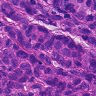
Metastatic tissue present: yes